Question:
Picture from <URL>
How can 'List<? super Number>' be sub type of 'List<? super Integer>' ?
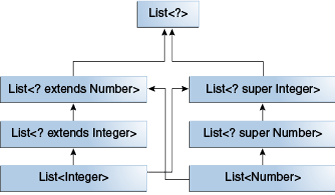
Answer: That is because a 'List<? super Integer>' is capture convertible to all the lists that can be capture converted from 'List<? super Number>'.
Let's see what all types are capture-convertible from 'List<? super Number>':
- 'List<Number>'- 'List<Object>'- 'List<Serializable>'
A 'List<? super Integer>' is capture-convertible to all the above types. So you can safely assign a 'List<? super Number>' to a 'List<? super Integer>', without any compiler error.
Just in case you're thinking <URL>, it means, you can assign a 'List<Number>' to a 'List<? super Number>'.